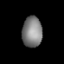
Tissue: lung
Cell type: Epithelial cells
Senescence score: 0.2159
Nuclear area (px): 593
Mean DAPI intensity: 127.929